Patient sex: F
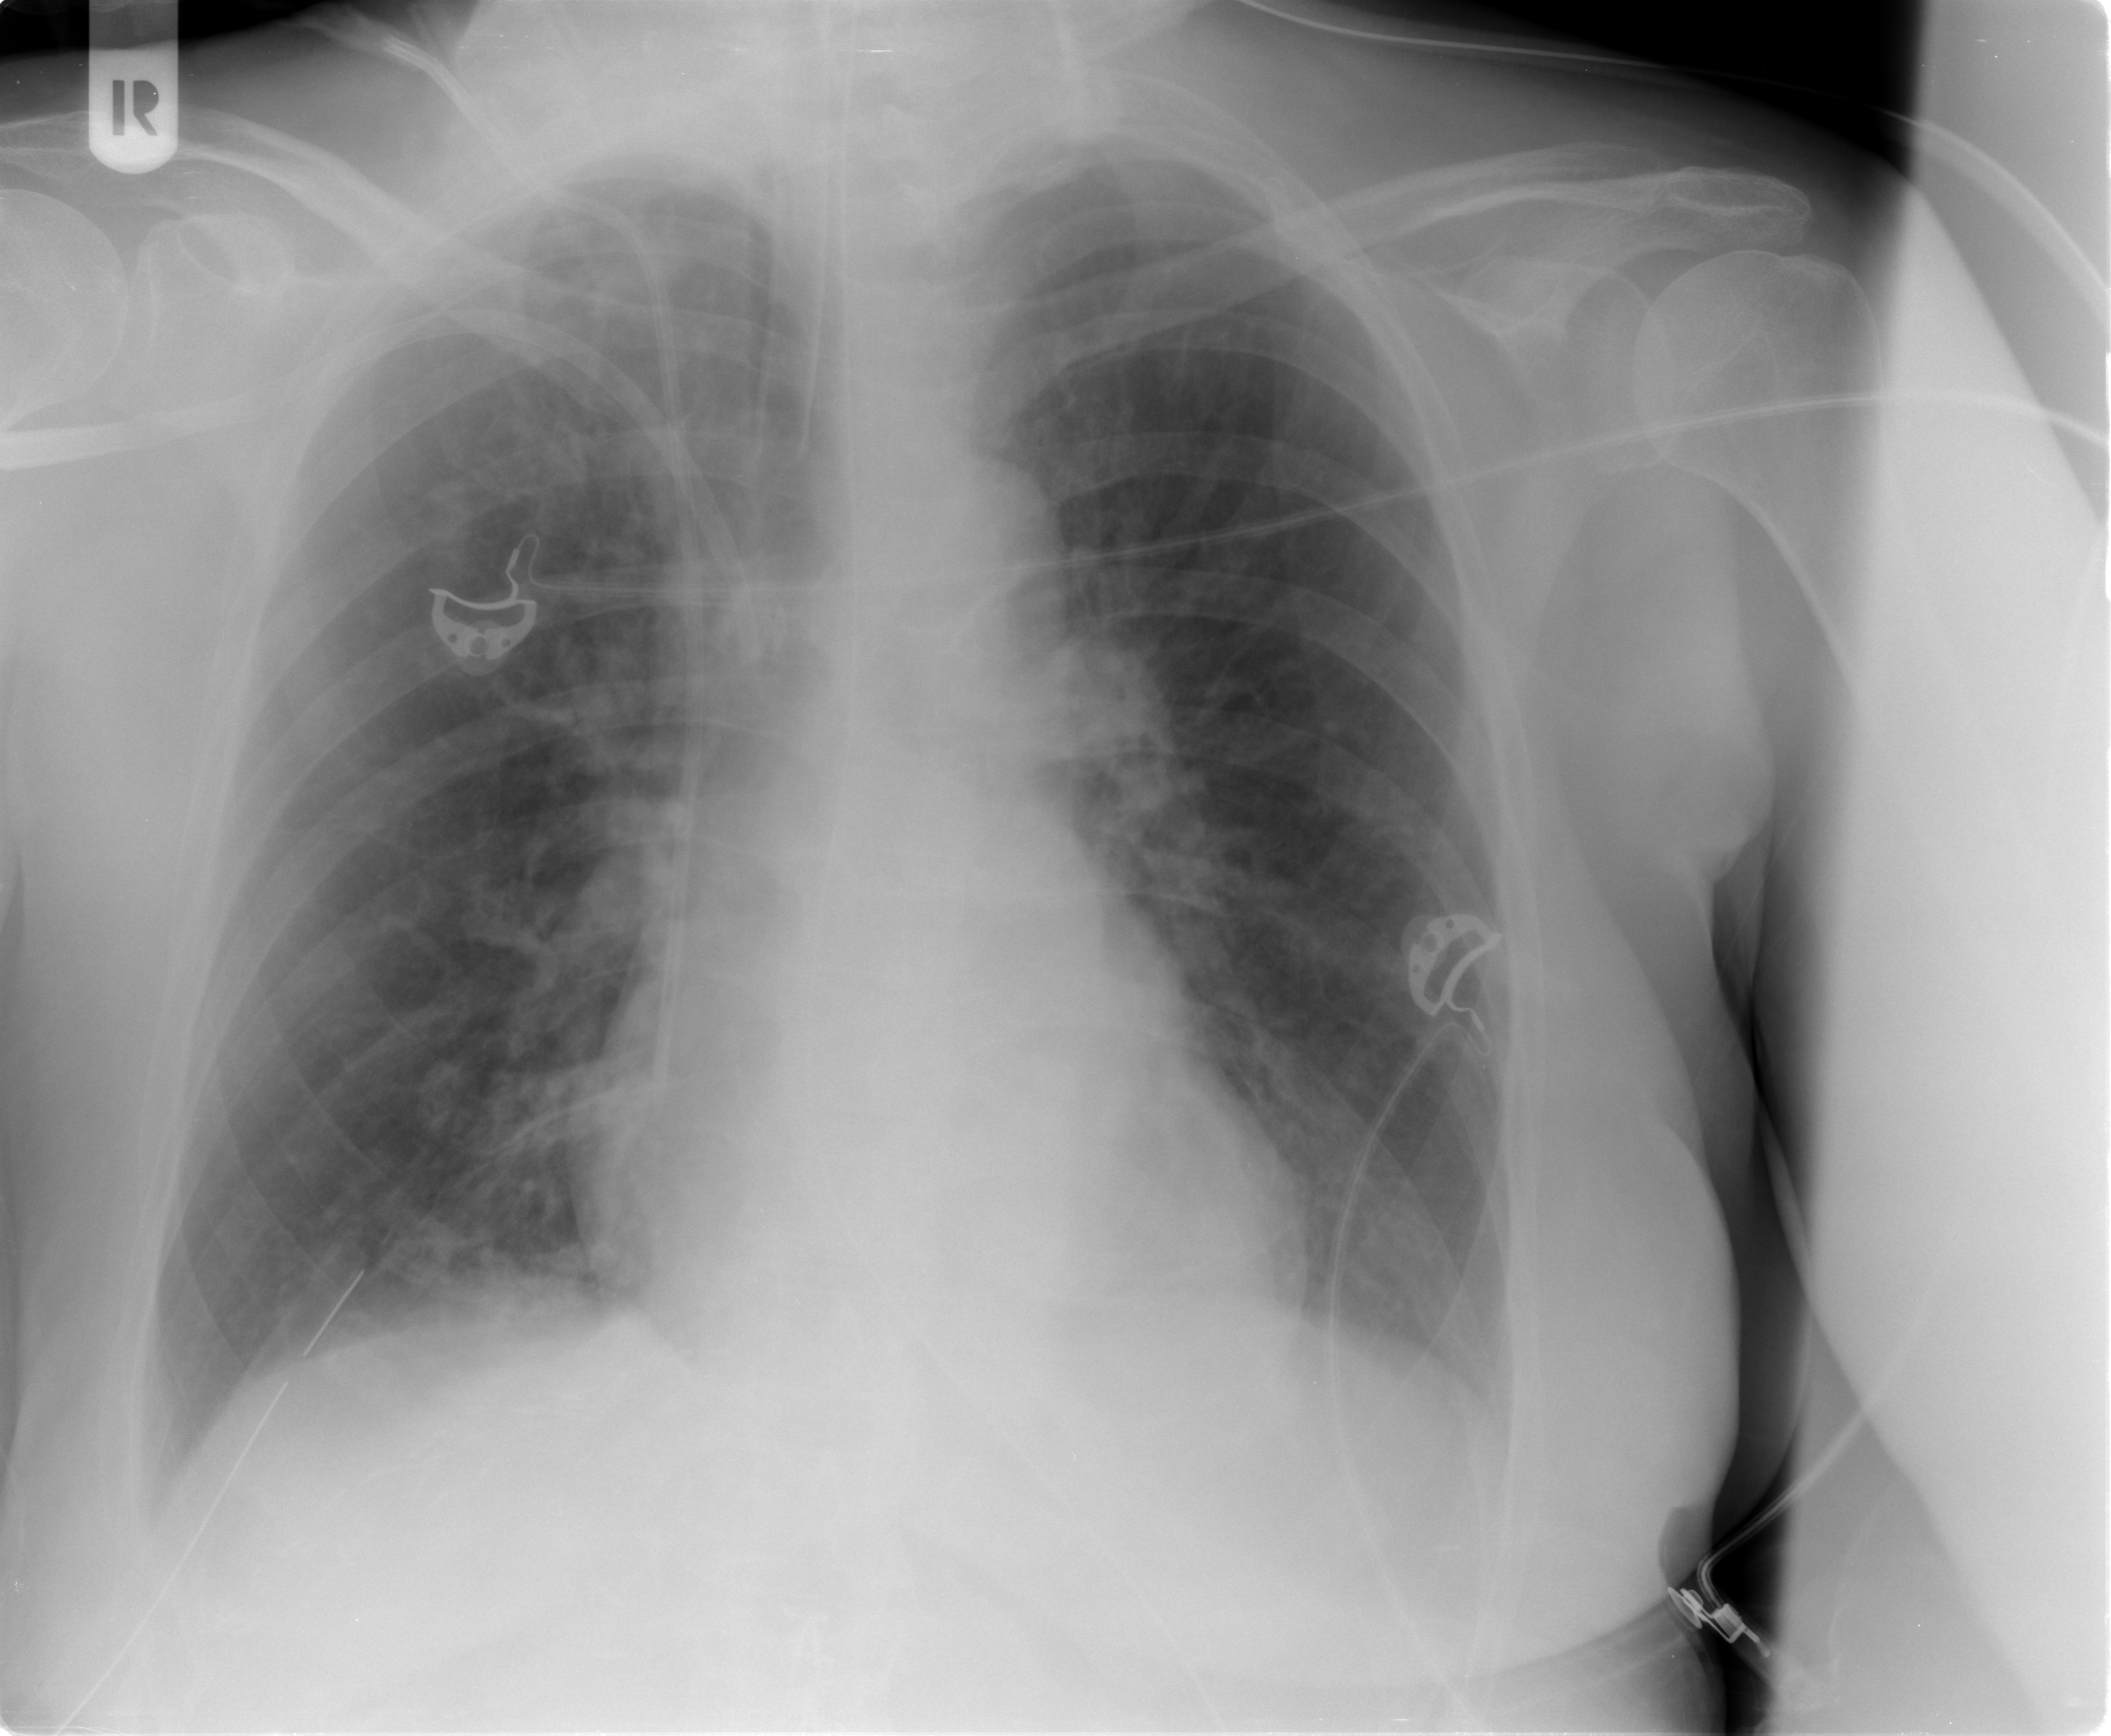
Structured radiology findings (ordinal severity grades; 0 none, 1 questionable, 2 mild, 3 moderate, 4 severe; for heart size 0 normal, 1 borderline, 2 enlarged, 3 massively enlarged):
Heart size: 0
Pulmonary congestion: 0
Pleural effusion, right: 0
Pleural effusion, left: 1
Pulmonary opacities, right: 1
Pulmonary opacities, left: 0
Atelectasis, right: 0
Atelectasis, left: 3